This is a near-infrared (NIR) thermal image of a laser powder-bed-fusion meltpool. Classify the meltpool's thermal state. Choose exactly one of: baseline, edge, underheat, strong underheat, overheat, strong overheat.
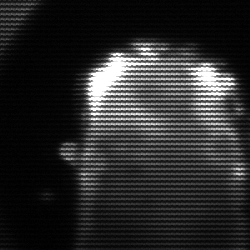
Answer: baseline